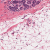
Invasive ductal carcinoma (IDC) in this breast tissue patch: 0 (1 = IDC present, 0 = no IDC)